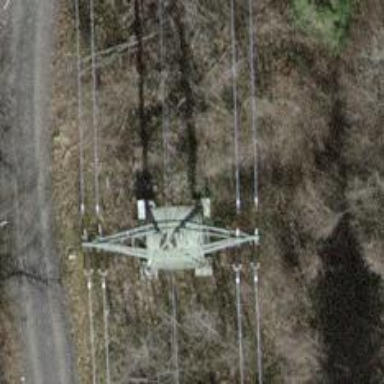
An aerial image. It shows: Lattice structure tower used for power distribution.